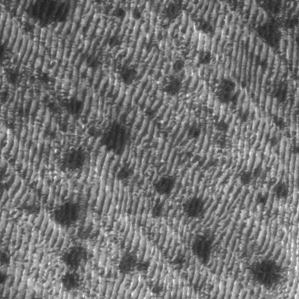
Label: frost